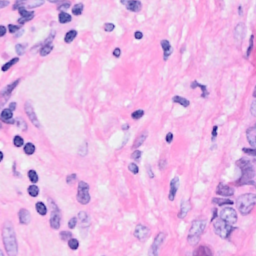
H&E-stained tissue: Breast